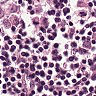
Metastatic tissue present: yes